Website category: camera
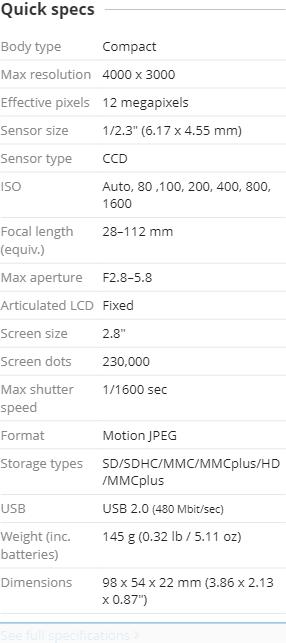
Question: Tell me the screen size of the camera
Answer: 2.8

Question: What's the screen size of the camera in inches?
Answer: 2.8

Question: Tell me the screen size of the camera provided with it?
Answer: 2.8

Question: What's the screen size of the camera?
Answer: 2.8

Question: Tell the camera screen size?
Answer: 2.8

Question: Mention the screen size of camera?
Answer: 2.8

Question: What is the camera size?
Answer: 2.8

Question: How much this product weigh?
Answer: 145 g (0.32 lb / 5.11 oz )

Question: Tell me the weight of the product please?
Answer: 145 g (0.32 lb / 5.11 oz )

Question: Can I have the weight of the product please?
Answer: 145 g (0.32 lb / 5.11 oz )

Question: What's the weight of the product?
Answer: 145 g (0.32 lb / 5.11 oz )

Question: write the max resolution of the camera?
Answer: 4000 x 3000

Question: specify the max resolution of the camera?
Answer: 4000 x 3000

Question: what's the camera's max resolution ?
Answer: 4000 x 3000

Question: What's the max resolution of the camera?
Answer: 4000 x 3000

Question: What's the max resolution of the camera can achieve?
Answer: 4000 x 3000

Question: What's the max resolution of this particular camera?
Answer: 4000 x 3000

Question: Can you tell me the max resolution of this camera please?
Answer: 4000 x 3000

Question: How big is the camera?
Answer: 98 x 54 x 22 mm (3.86 x 2.13 x 0.87 )

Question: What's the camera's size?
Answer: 98 x 54 x 22 mm (3.86 x 2.13 x 0.87 )

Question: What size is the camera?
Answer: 98 x 54 x 22 mm (3.86 x 2.13 x 0.87 )

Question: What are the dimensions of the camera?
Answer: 98 x 54 x 22 mm (3.86 x 2.13 x 0.87 )

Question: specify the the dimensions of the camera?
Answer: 98 x 54 x 22 mm (3.86 x 2.13 x 0.87 )

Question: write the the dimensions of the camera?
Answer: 98 x 54 x 22 mm (3.86 x 2.13 x 0.87 )

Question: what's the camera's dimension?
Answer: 98 x 54 x 22 mm (3.86 x 2.13 x 0.87 )